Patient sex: F
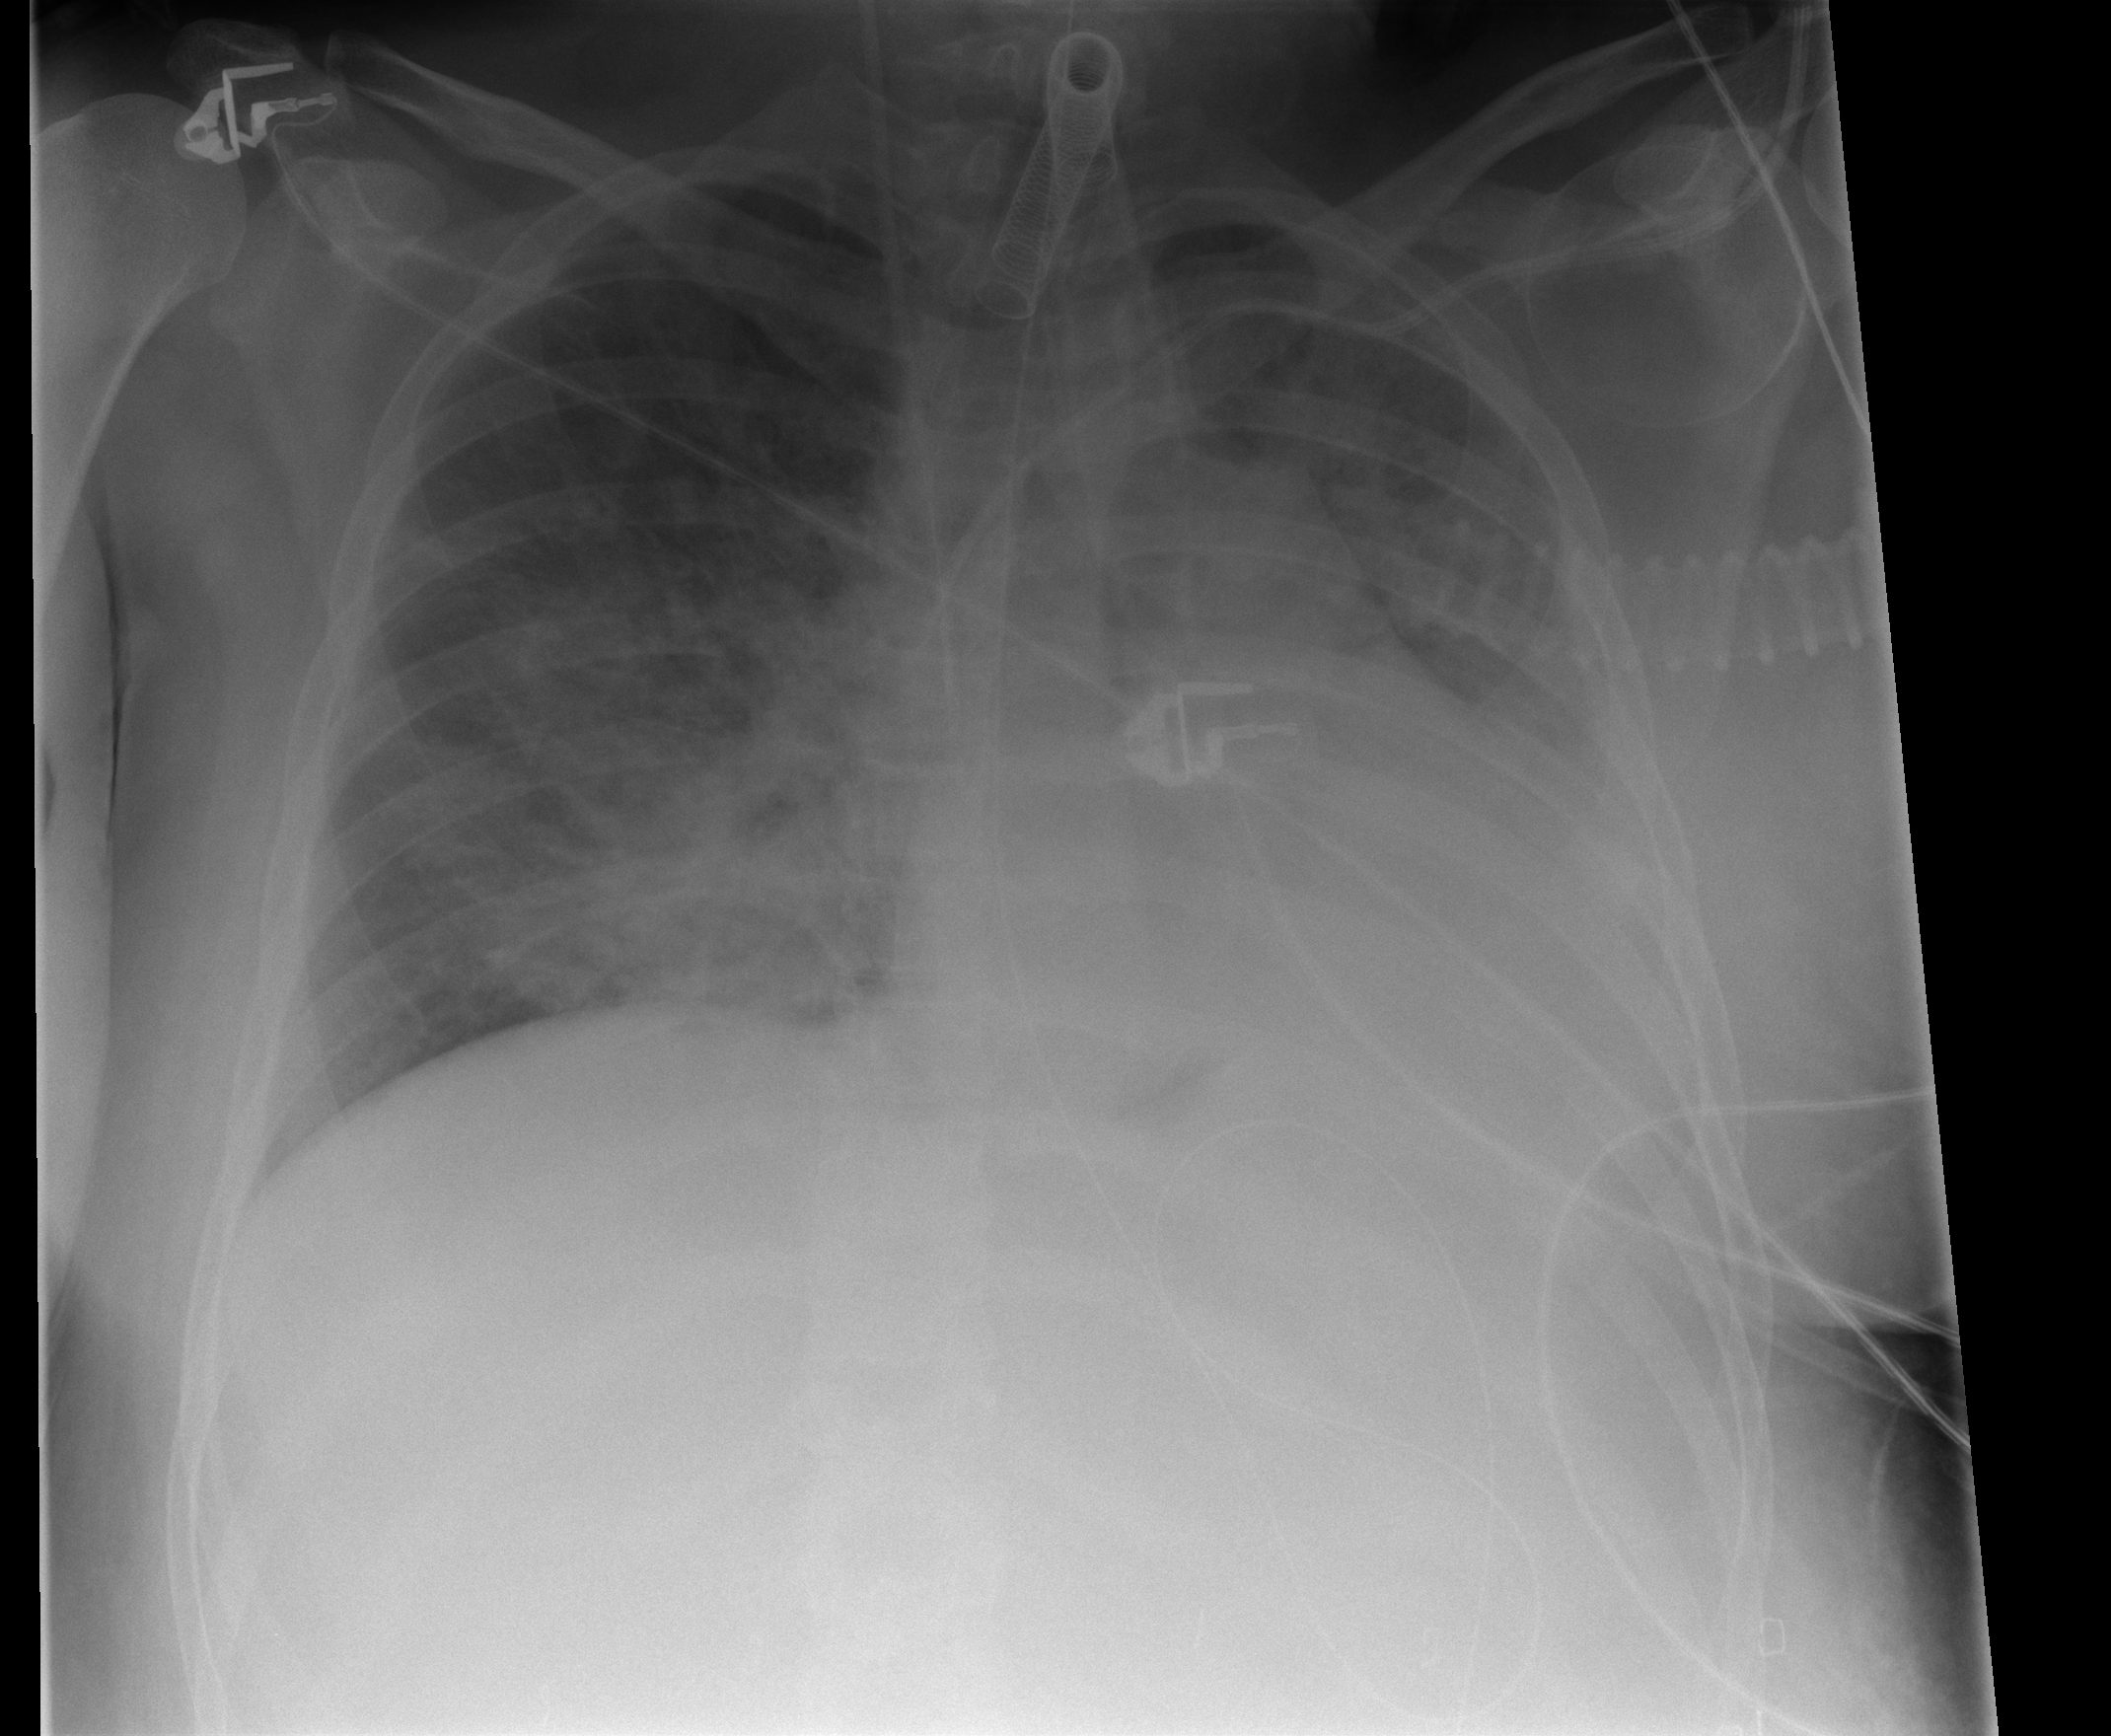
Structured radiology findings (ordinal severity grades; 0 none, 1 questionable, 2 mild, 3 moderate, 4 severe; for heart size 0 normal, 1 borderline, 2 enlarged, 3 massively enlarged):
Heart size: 2
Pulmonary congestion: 2
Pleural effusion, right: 2
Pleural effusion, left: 2
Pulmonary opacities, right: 3
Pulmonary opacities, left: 3
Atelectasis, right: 2
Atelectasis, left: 2